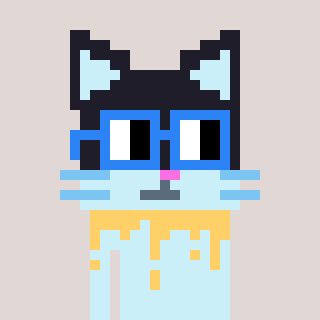
a pixel art character with square blue glasses, a cat-shaped head and a cold-colored body on a warm background